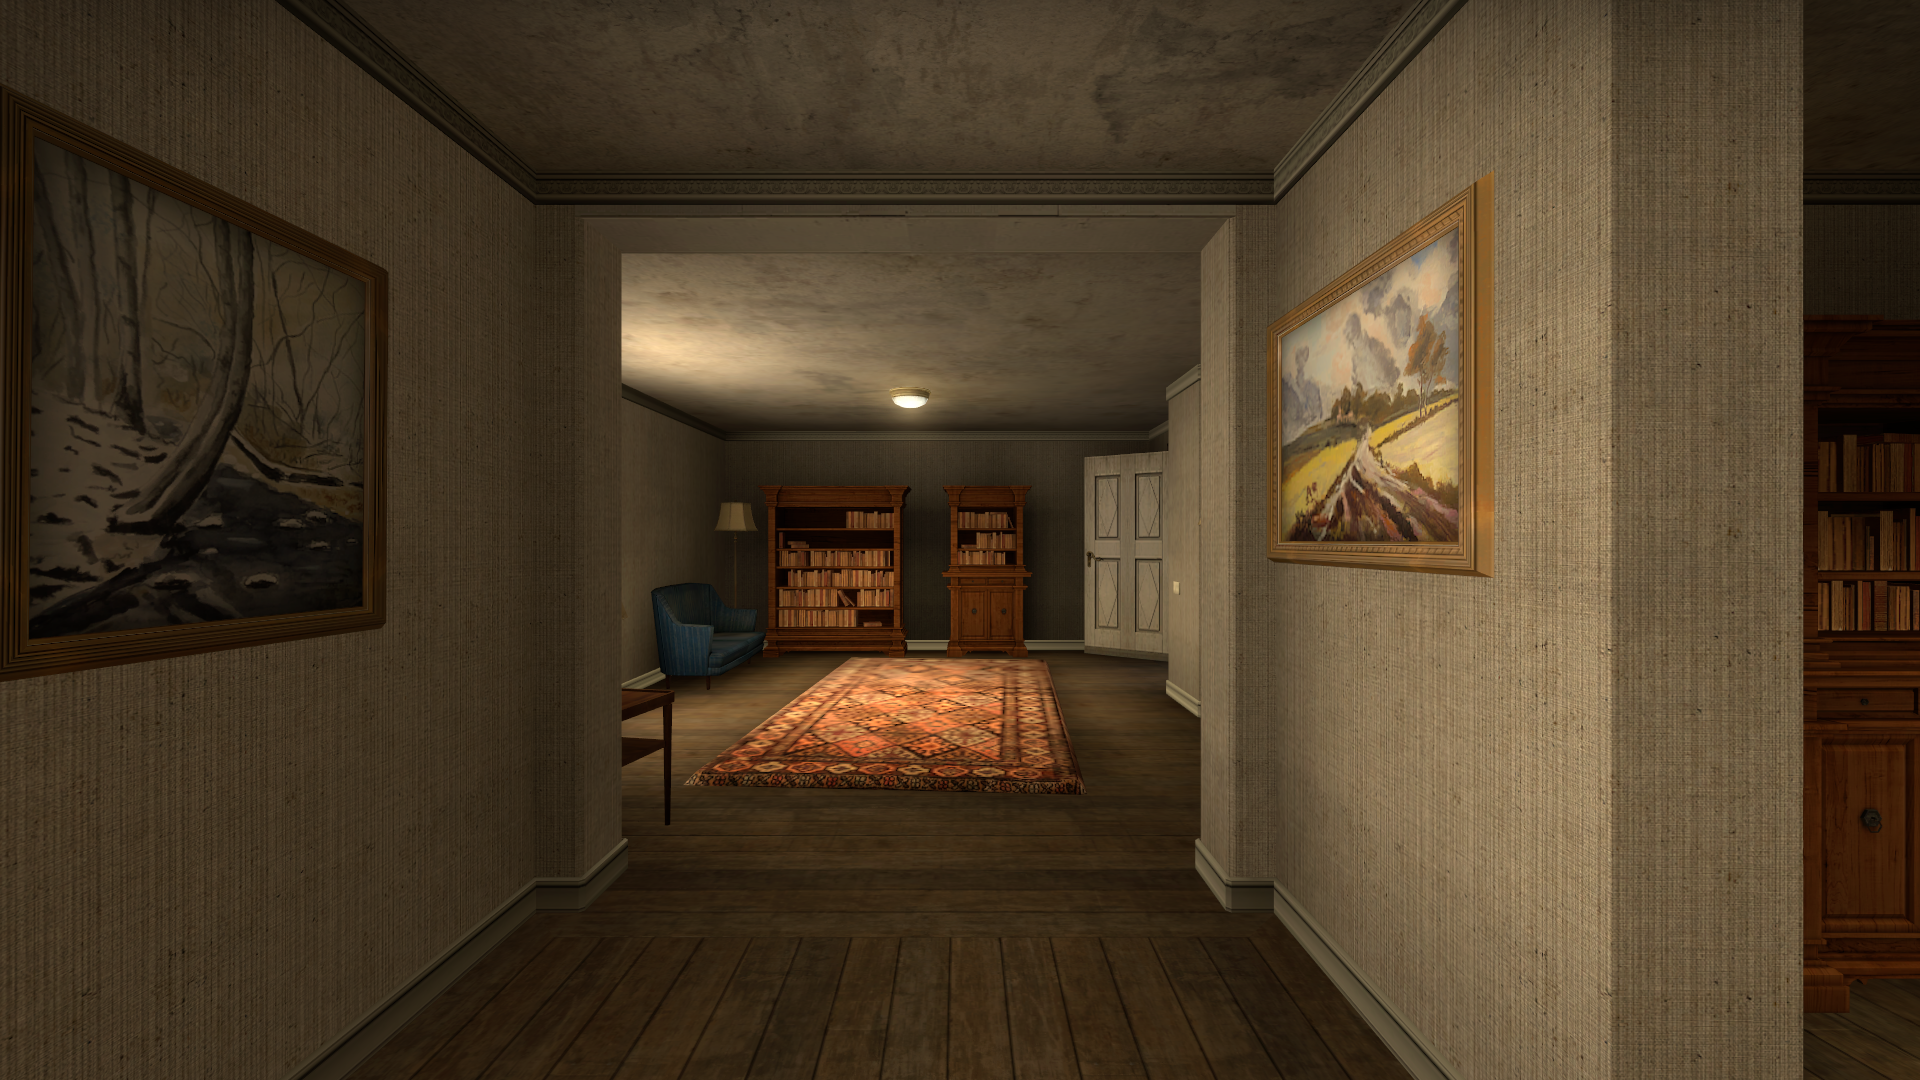
Map: de_inferno